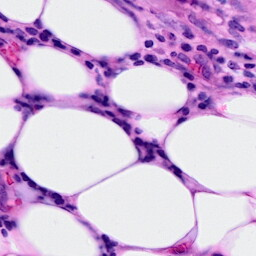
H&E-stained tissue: Breast